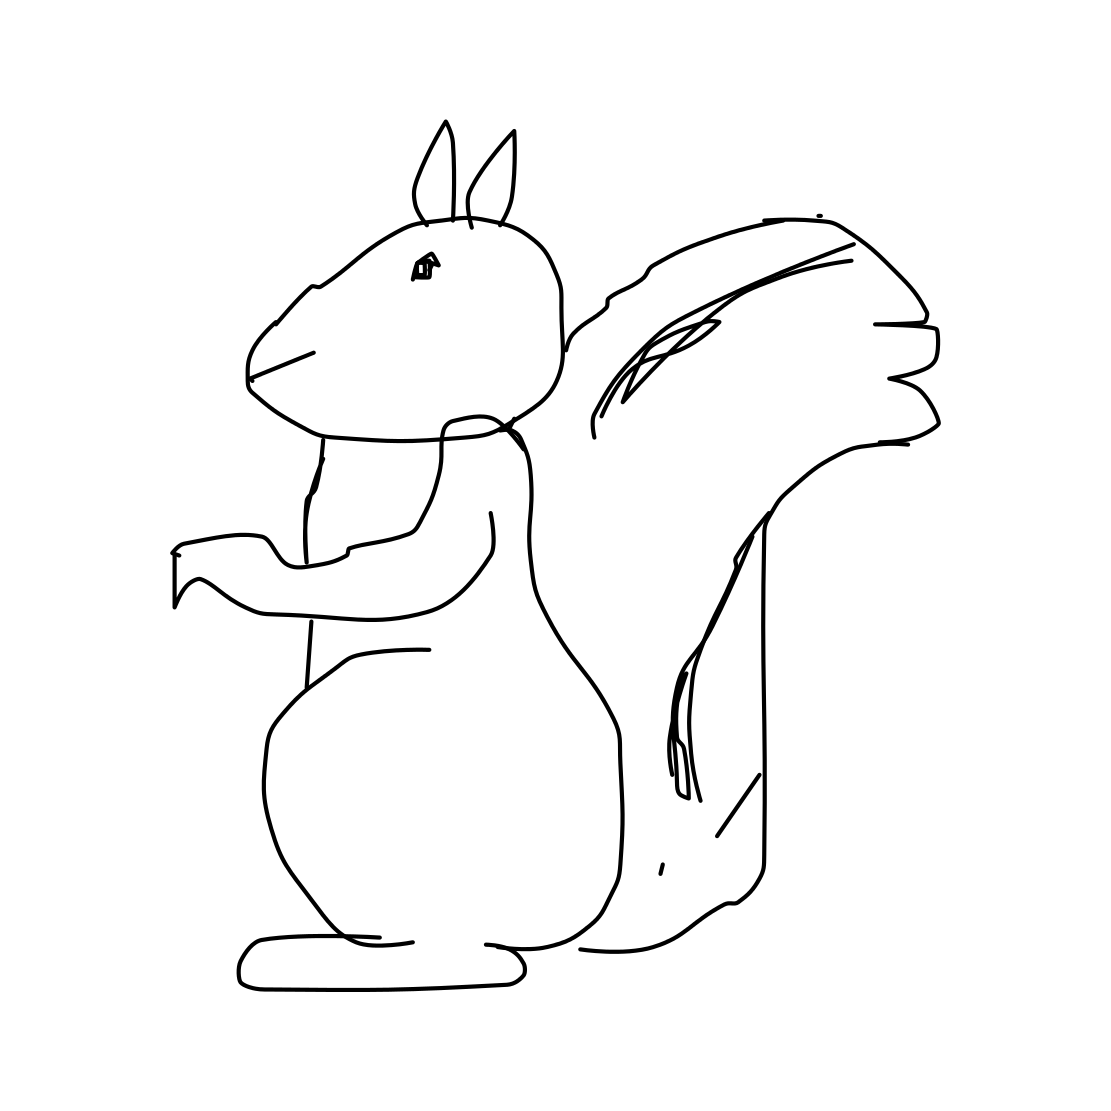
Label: squirrel